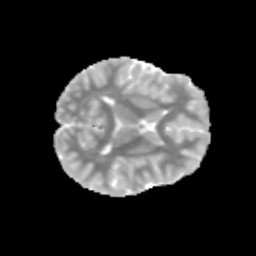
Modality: MD
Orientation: axial
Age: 11
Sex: male
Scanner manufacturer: siemens
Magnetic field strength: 3 T
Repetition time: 3.8 s
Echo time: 0.07 s